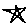
Label: star